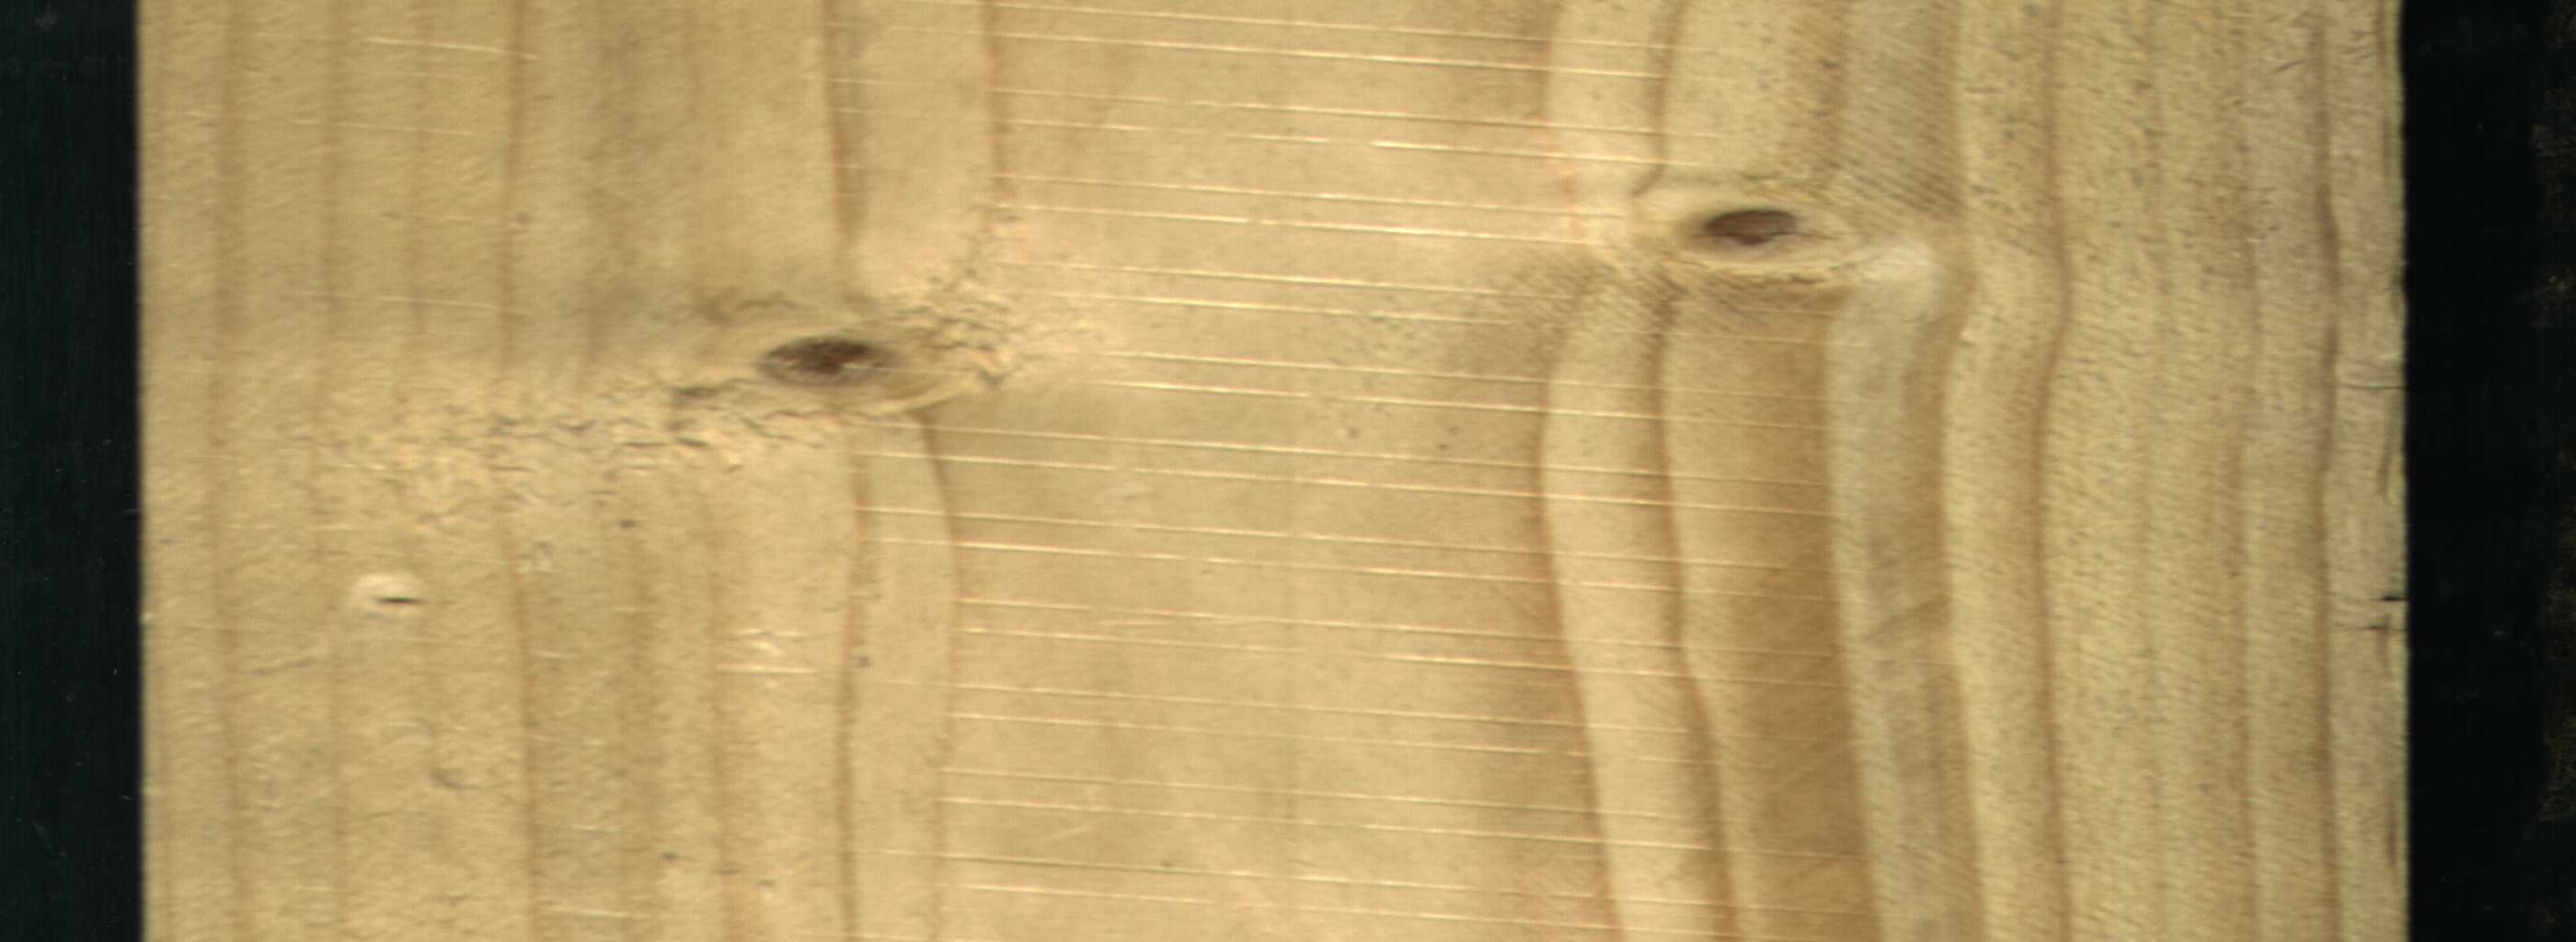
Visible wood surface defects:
Live_Knot
Live_Knot